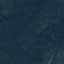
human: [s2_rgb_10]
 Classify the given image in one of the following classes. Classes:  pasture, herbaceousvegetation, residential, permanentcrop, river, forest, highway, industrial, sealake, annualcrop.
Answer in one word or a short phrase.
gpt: Forest